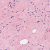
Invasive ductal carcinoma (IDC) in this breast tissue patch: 0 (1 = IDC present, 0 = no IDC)